Field crop: maize
Growth stage: 2
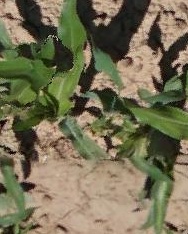
Species: maize